Question:
Here, I have the carousel in the middle of the page and I want its width to be stretched to the full width of the page. Then its top left and right hand corners to be latched onto very top of the page.
And here's what I come up with the following css.
'''
.carousel{
position: absolute;
margin-bottom: 20px;
line-height:1;
top:0;
left:0;
min-width:100%;
min-height: 500px;
}
.carousel-inner{
width: inherit;
}
.carousel-inner > .item > img{
min-width: 100%;
}
'''
The above will give me the results I want. But the problem I see with this result is that when you scrolling the page downwards, the carousel gets "dragged" down and it will eventually overlaps all the other elements of the page. This is the unwanted side effect and I'm trying to figure out what's the correct css property that will lock my carousel at the top of the page.
Any ideas what could that be?
PS: I'm using Bootstrap 2, not 3 - FYI.
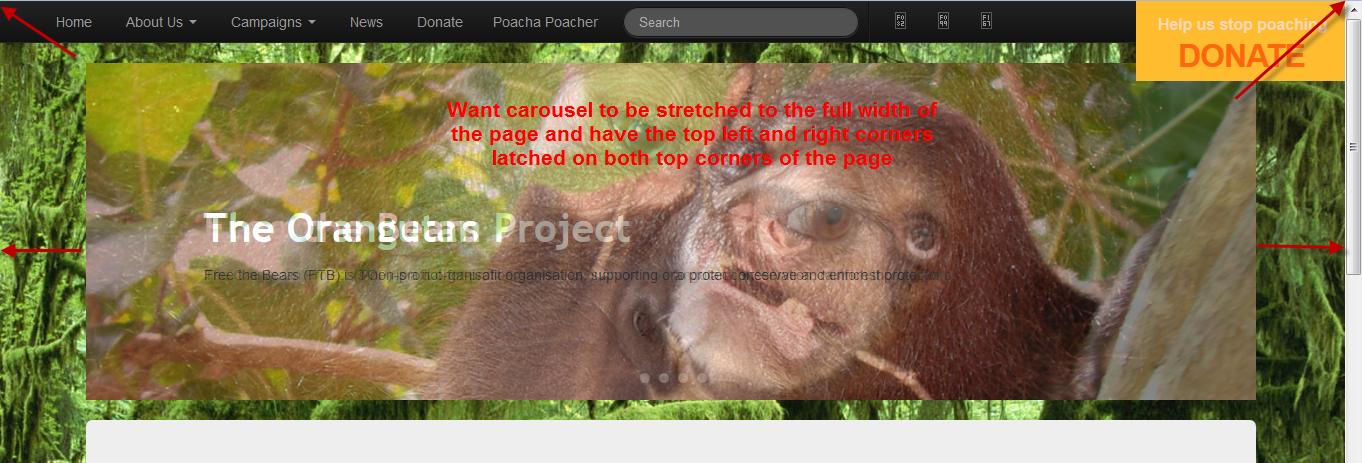
Answer: '''
.carousel{
position: absolute;
margin-bottom: 20px;
line-height:1;
top:0;
left:0;
min-width:100%;
min-height: 500px;
max-height: 600px; // ADD a max height, so it doesn't keep increasing when you scroll down
}
'''